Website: apple
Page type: account-selection
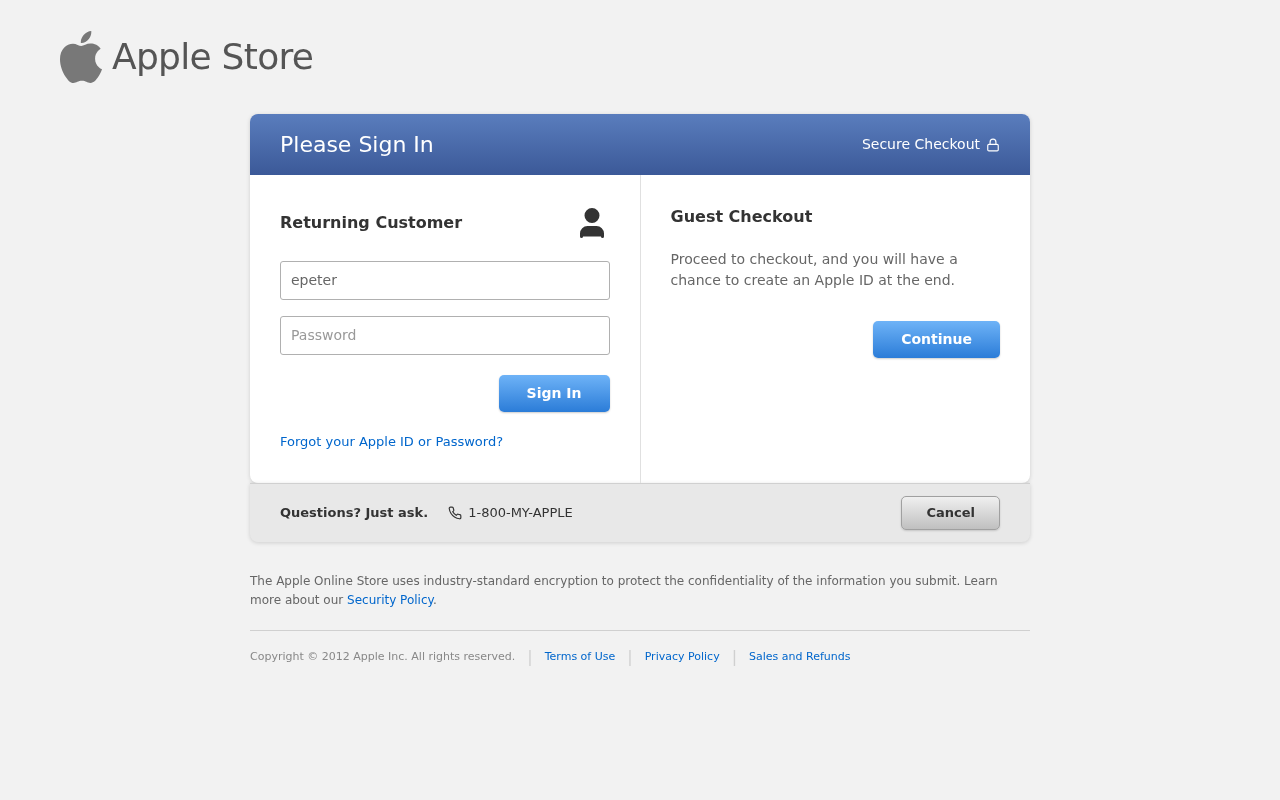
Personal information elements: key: PII_LOGIN_USERNAME
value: epeters526